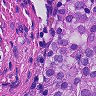
Metastatic tissue present: yes